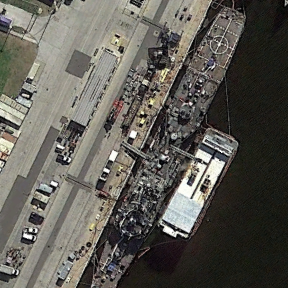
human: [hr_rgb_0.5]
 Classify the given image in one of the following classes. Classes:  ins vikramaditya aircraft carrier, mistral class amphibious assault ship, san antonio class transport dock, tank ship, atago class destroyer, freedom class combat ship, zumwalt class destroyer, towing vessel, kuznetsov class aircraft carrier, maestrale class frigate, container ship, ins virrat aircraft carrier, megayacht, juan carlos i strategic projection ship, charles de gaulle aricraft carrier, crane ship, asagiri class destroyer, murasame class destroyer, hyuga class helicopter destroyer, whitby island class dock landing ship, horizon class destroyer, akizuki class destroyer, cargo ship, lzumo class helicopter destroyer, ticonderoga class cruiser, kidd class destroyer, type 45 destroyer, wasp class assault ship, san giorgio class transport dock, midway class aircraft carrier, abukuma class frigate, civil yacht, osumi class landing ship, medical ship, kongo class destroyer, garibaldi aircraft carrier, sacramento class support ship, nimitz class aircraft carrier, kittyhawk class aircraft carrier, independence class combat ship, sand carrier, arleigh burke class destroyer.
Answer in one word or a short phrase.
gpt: Ticonderoga class cruiser